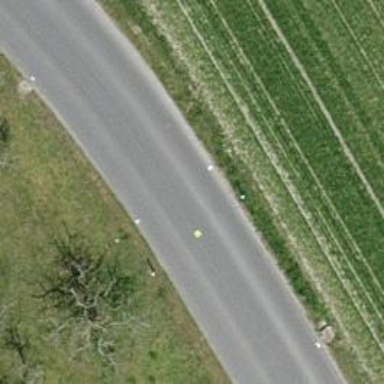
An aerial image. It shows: Tertiary road.